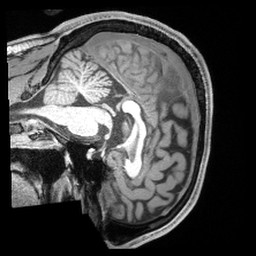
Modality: T1w
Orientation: sagittal
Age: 30
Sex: male
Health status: healthy
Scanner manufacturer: siemens
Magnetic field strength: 3 T
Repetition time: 2.4 s
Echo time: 0.00194 s